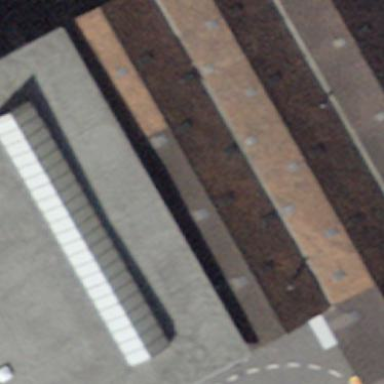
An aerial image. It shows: Transportation building.